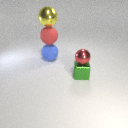
small green metal cube below small red metal sphere